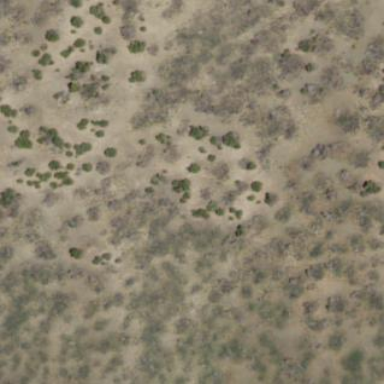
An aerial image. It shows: Patch of scrub vegetation.